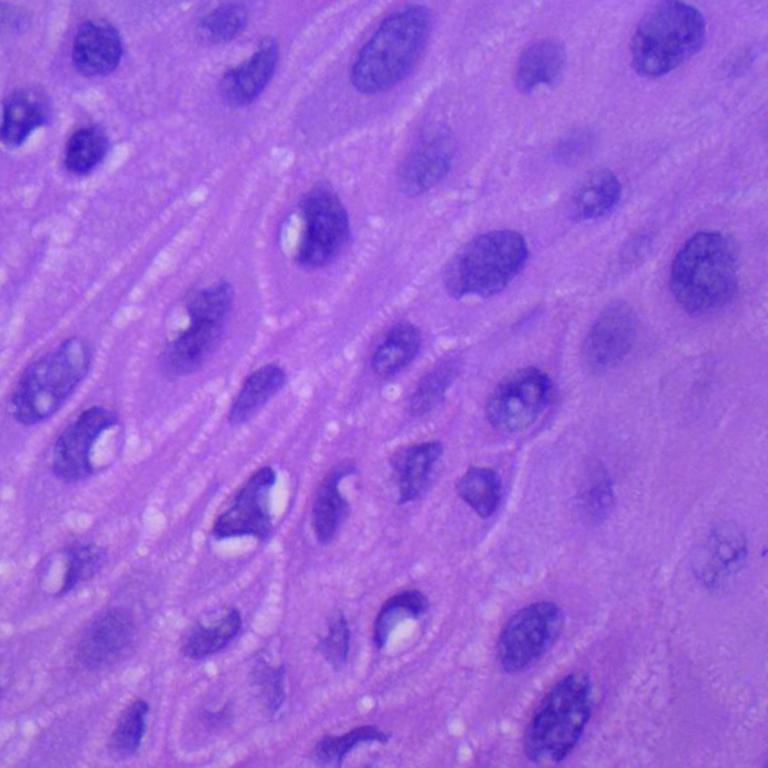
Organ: lung
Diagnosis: squamous carcinomas